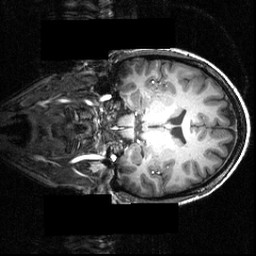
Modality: T1w
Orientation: coronal
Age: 20
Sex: female
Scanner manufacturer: siemens
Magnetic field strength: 3.951 T
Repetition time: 1.5 s
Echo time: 0.00335 s